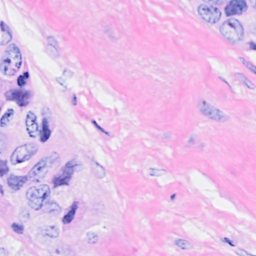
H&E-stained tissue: Breast